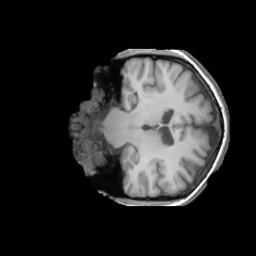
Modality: T1w
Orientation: coronal
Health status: ill
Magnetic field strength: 3 T